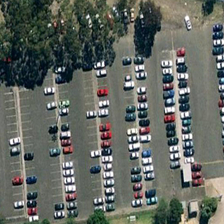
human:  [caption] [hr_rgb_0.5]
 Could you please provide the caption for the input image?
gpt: many cars are in a large parking lot near some green trees .

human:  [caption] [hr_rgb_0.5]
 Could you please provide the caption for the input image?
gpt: many cars are in a large parking lot near some green trees .

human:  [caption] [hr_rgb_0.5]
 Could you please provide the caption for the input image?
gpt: many cars are in a large parking lot near some green trees .

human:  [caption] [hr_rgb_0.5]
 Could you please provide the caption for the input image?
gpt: many cars are in a large parking lot near some green trees .

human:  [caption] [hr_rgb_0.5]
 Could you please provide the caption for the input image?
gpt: many cars are in a large parking lot near some green trees .